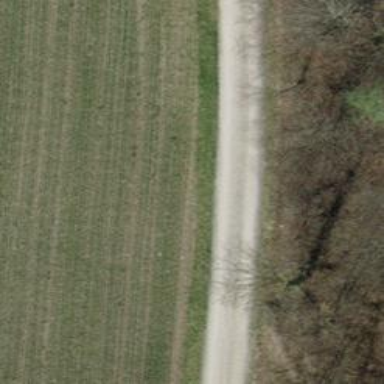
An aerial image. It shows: Track with grade 3 pebblestone surface.